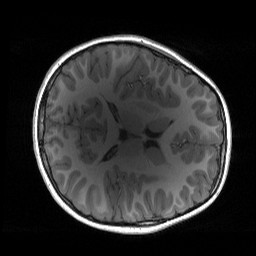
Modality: T1w
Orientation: axial
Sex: male
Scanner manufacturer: siemens
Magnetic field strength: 3 T
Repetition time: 1.9 s
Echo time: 0.00243 s